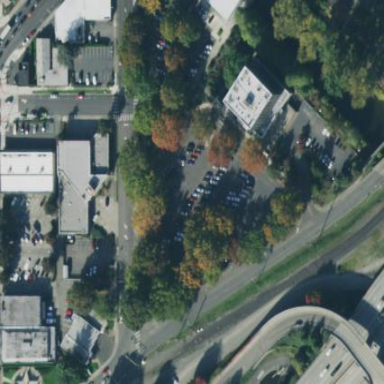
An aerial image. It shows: Parking area with surface.